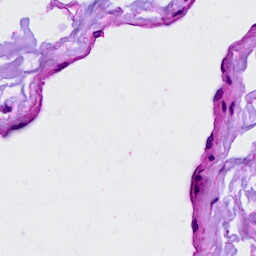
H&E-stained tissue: Breast